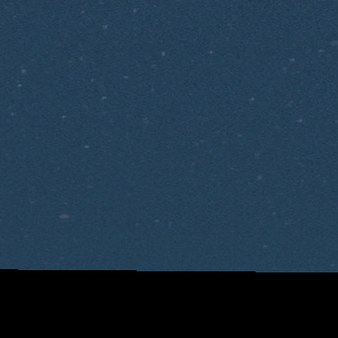
Label: other